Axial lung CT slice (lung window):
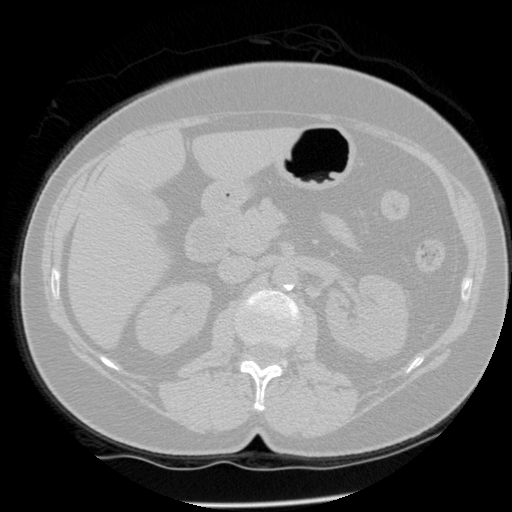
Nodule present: no